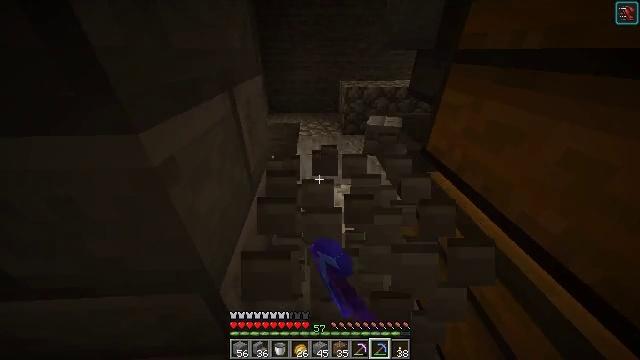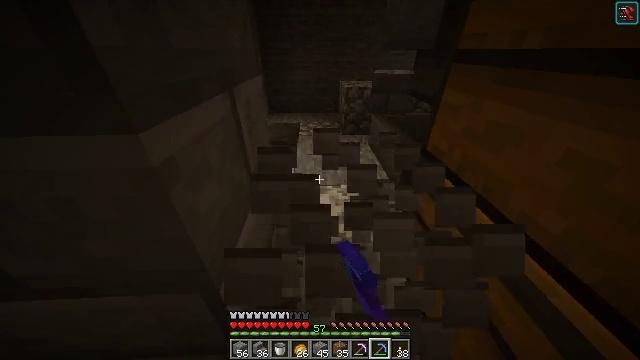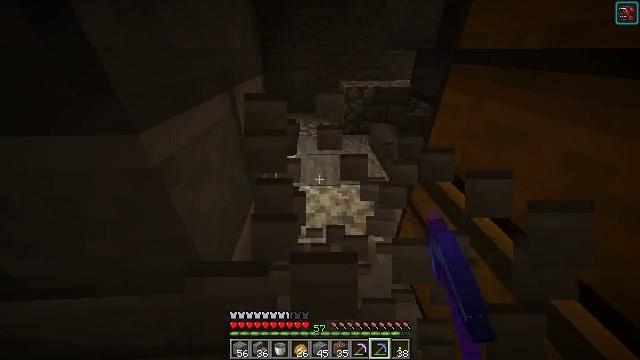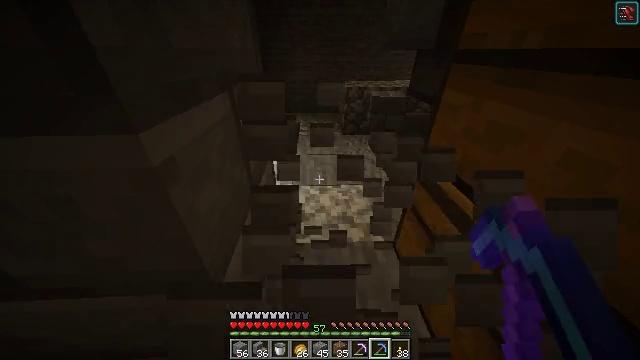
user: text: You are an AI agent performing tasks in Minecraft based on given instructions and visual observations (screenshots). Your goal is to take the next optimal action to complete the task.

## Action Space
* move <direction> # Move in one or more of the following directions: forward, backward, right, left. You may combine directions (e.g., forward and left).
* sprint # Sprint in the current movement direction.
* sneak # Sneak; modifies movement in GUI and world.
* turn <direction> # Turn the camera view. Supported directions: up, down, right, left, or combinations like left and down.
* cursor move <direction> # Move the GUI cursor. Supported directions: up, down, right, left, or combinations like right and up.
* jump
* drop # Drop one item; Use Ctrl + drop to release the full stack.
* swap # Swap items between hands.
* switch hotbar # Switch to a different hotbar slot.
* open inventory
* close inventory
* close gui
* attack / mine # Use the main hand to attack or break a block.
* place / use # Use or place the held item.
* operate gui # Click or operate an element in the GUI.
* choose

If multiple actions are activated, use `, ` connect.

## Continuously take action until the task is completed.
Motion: motion action
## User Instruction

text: Mine stone bricks from a structure.
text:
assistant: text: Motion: no_op
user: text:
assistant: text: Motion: no_op
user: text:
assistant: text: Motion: no_op
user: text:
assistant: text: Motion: no_op